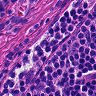
Metastatic tissue present: no